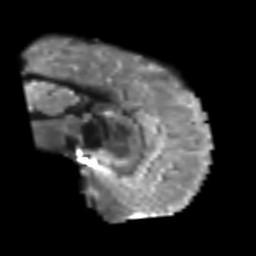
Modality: T2w
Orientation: sagittal
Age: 60
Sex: male
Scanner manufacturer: siemens
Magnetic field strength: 3 T
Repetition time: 6.1 s
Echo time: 0.101 s